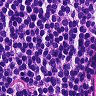
Metastatic tissue present: no